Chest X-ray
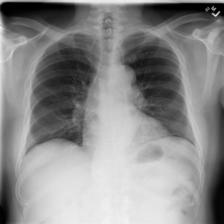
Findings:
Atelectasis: positive
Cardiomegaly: negative
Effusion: negative
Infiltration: negative
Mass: negative
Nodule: negative
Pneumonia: negative
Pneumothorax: negative
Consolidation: negative
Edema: negative
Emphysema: negative
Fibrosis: negative
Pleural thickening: negative
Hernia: negative